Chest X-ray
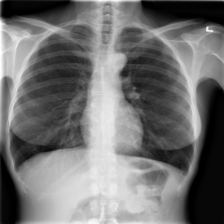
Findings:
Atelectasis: negative
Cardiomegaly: negative
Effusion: negative
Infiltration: positive
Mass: negative
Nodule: negative
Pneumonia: negative
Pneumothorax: negative
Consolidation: negative
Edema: negative
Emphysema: negative
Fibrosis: negative
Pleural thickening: negative
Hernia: negative